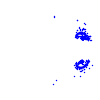
Particle: electron